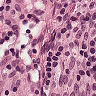
Metastatic tissue present: no